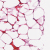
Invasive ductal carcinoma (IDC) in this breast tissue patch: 0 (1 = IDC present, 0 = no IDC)